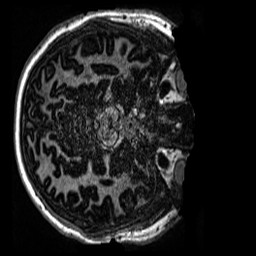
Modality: MP2RAGE
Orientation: axial
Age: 12
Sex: male
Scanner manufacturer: siemens
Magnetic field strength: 3 T
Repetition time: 4 s
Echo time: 0.00299 s